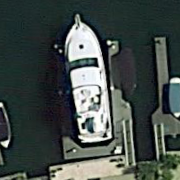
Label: Civil_yacht